Sex: M
Age: 59
Scanner: Prisma
Primary tumour origin: Ca Renis
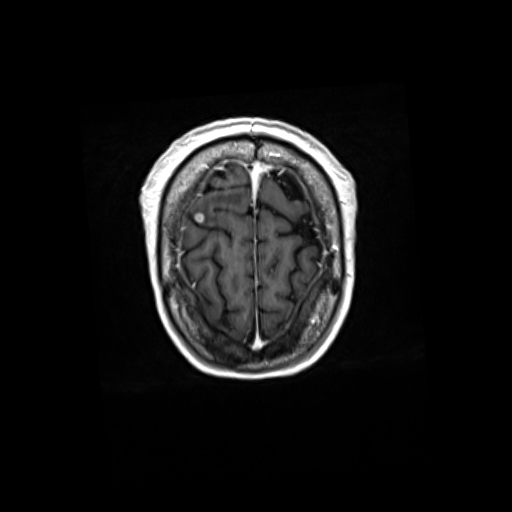
Segmented lesion volume (cc): 0.4576
Number of lesion components: 6